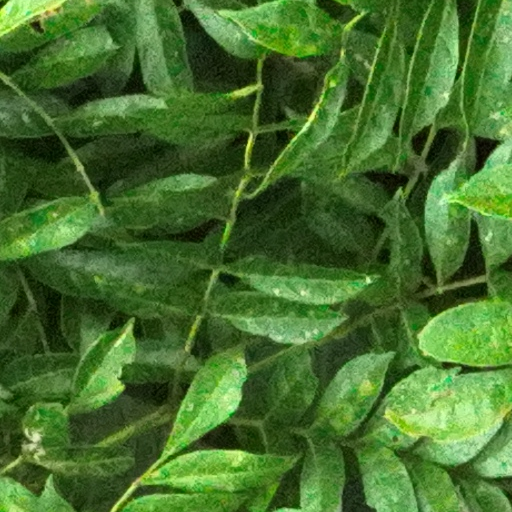
Species: Jacaranda copaia
GBIF accepted scientific name: Jacaranda copaia
Crown area (m\u00b2): 73.102